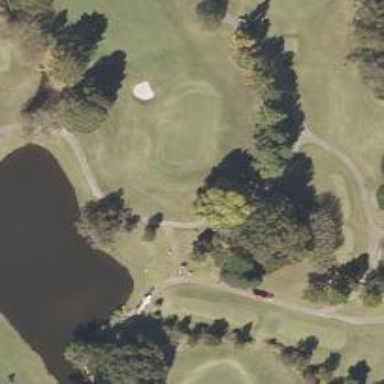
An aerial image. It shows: Golf cartpath that is also road path.